Question: While the toot-tip says,

I tried using it but could not make it to work. I am not sure how it works and about its functionality.
So what purpose does this built-in attribute 'ReadOnly'serve?
Any inputs will be appreciated. Thank you.
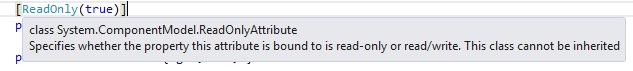
Answer: I assume you use this property in a view with something like 'EditorFor'? Then use:
'''
[Editable(false)]
public string MyProperty {get;set;}
'''
or
'''
@Html.TextBoxFor(x => x.MyProperty, new { readonly = "readonly" })
'''
If you want a readonly public property of a class use:
'''
public string MyProperty {get; private set;}
'''